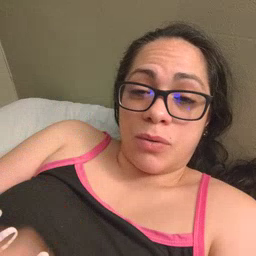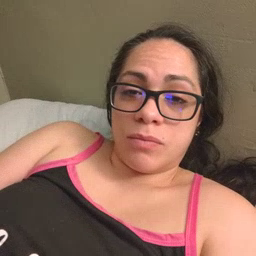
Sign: no